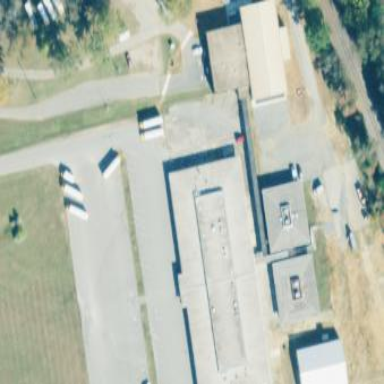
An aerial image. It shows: School building.